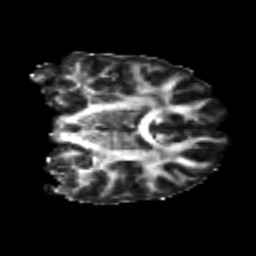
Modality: FA
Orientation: coronal
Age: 21
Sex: male
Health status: healthy
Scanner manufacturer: philips
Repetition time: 7.387 s
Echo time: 0.08599 s